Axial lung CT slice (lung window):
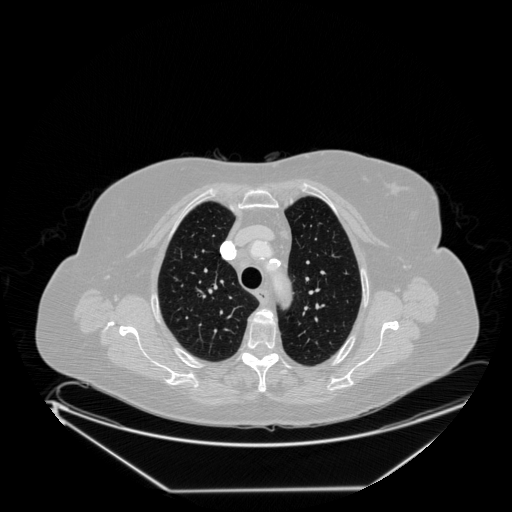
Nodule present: no